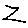
Label: zigzag